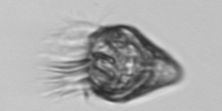
Label: Ciliophora